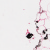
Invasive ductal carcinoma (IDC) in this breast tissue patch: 0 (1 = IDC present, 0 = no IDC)